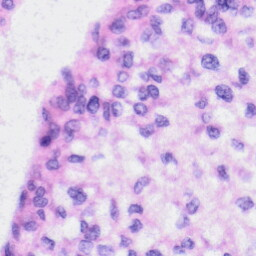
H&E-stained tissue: Liver